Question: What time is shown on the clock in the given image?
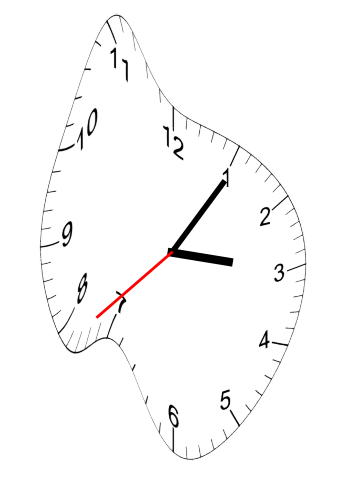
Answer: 03:05:38